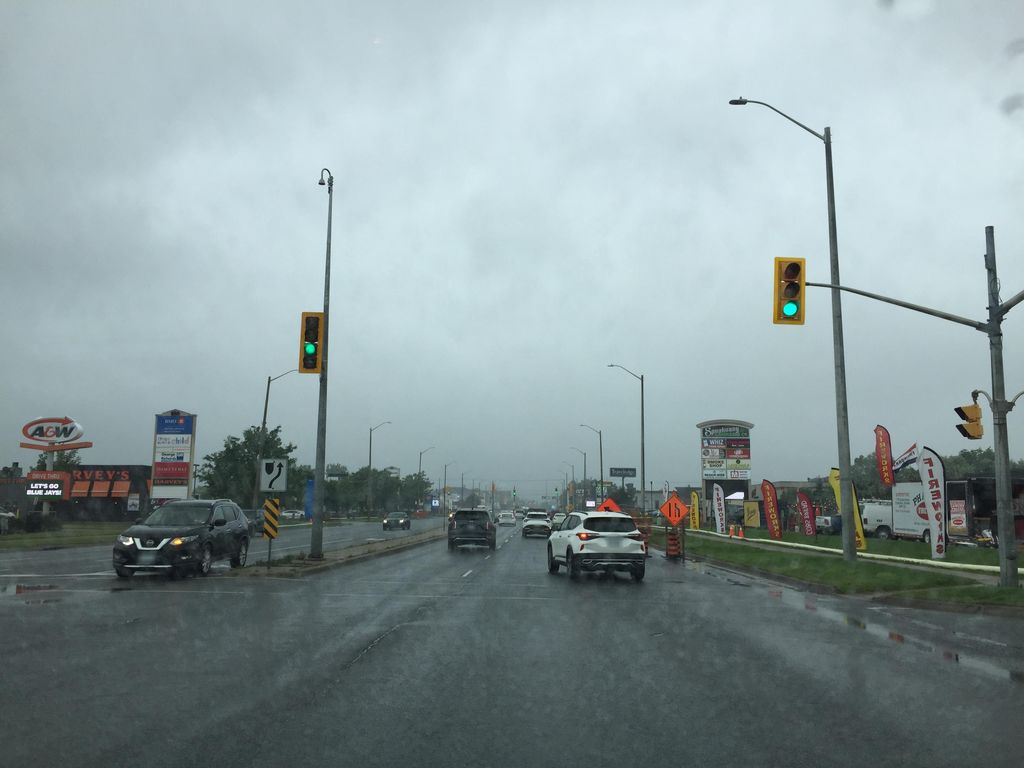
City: kitchener-waterloo